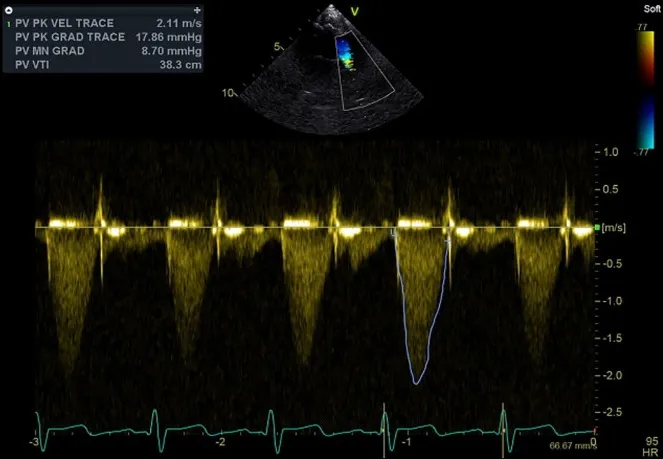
Continuous wave Doppler signal with the sample volume at the level of the pulmonary outflow tract, neo-pulmonary valve, and pulmonary trunk demonstrating well-functioning valve and absence of obstruction.
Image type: radiology (ultrasound)